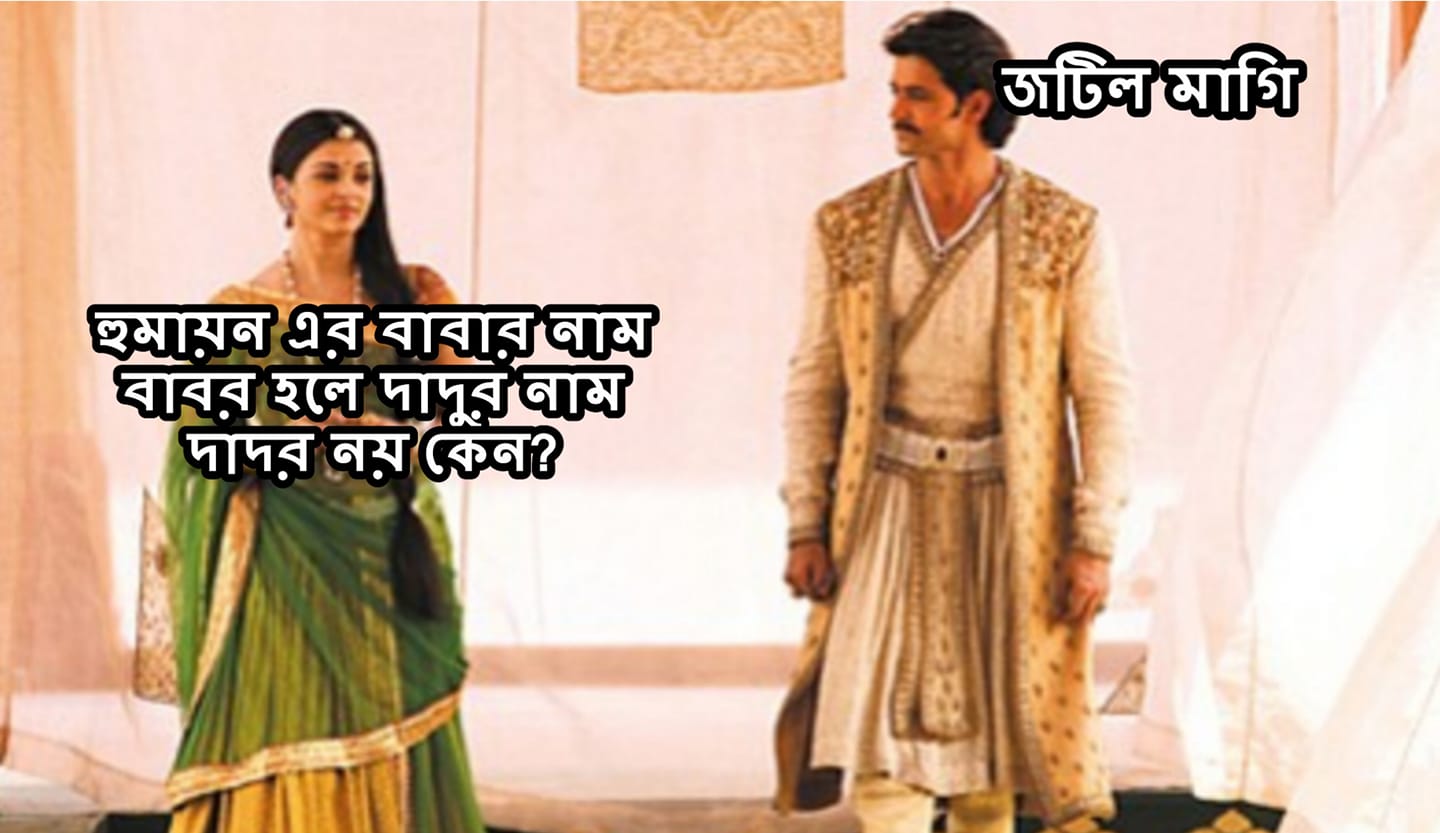
Caption: হুমায়ন এর বাবার নাম বাবর হলে দাদুর নাম দাদার নয় কেন ?    জটিল মাগি
Label: hate